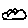
Label: cloud